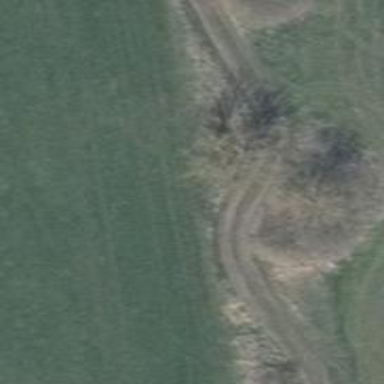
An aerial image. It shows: Track with ground surface of grade 5.